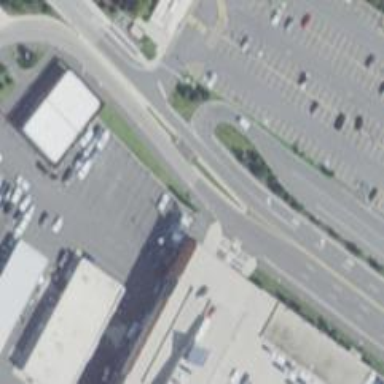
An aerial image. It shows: Asphalt footway with marked crossing and pedestrian island.